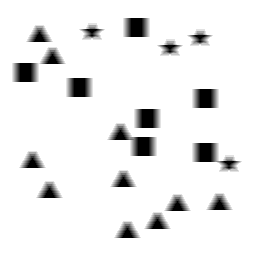
Squares: 7
Triangles: 10
Stars: 4
Total shapes: 21